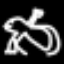
Label: frog